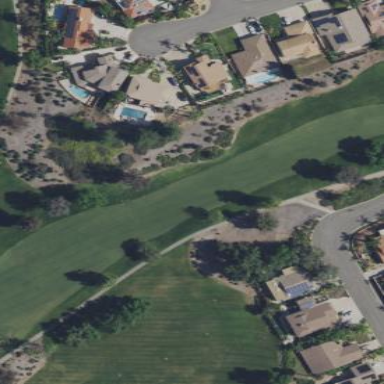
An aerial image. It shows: Grassy area designated as golf fairway.